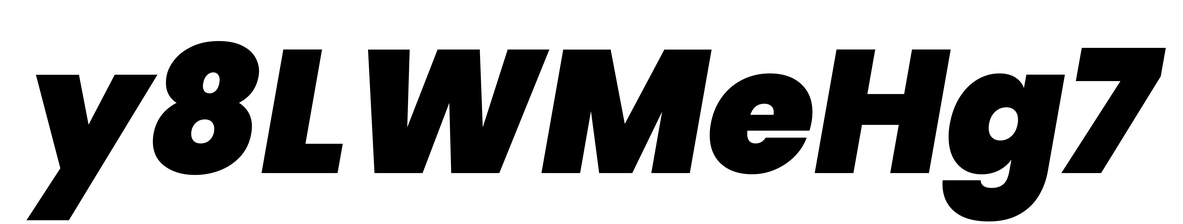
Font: Poppins-BlackItalic